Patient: sex F, age 37
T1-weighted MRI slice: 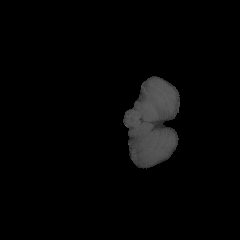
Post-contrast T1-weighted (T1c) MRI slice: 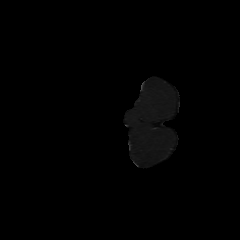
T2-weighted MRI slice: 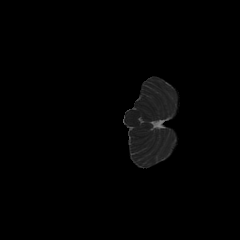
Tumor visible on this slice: no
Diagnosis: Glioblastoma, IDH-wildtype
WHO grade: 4